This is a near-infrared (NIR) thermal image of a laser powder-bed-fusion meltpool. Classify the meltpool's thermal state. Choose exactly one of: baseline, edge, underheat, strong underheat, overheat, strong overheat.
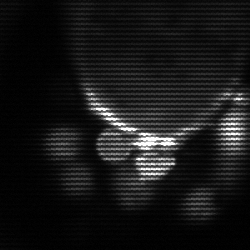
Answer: baseline